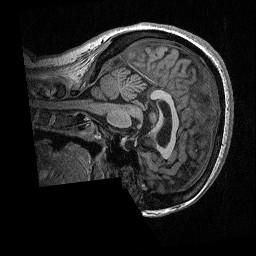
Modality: T1w
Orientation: sagittal
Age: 36
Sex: female
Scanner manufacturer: siemens
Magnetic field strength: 3 T
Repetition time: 2.3 s
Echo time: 0.00298 s